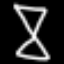
Label: hourglass